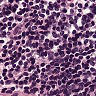
Metastatic tissue present: no